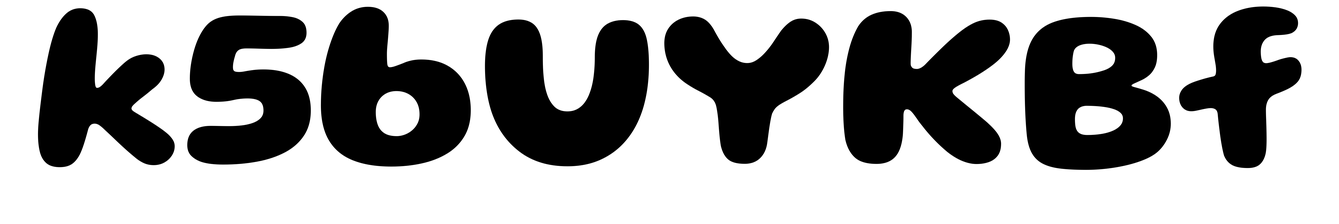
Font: Gluten_Bold